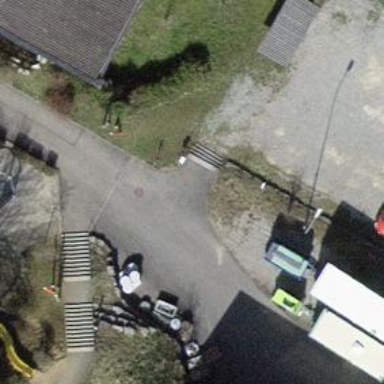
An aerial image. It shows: Road with steps.